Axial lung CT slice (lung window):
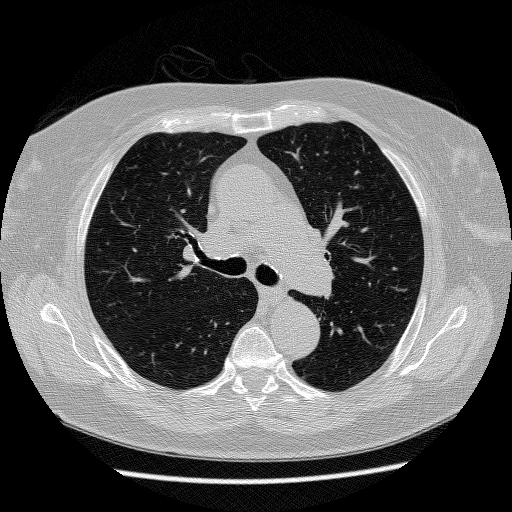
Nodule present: no